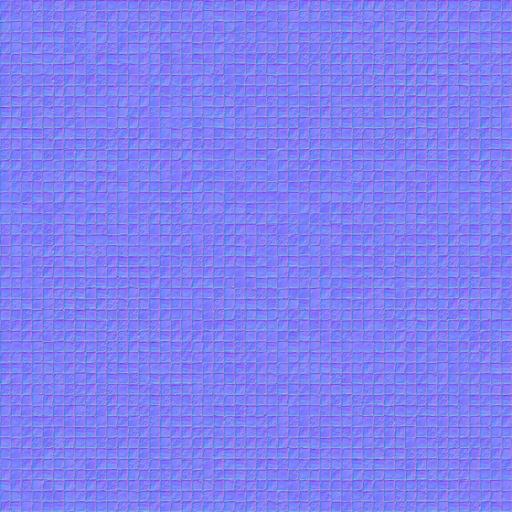
pattern paved pavement paving stones square tiled tiles